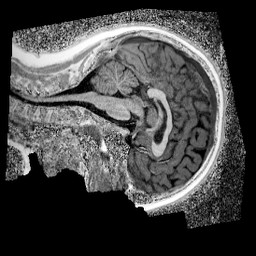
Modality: UNIT1_denoised
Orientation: sagittal
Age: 9
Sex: male
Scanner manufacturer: siemens
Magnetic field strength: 3 T
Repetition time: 4 s
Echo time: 0.00299 s